Current action and preconditions to check: path_clear

Your task: For each precondition in the list above, predict whether it will hold at this action.

Consider the current scene as observed from the mobile robot's camera, and analyze the predicted future states of all dynamic agents (e.g., people, animals, vehicles, or any moving entities) within the NEXT SECOND.

IMPORTANT: Only answer "very likely" if you are absolutely certain—based on strong, clear evidence—that a dynamic agent will violate the precondition in the predicted future state. Do NOT answer "very likely" for unlikely, ambiguous, or low-probability risks.

Ask yourself for each precondition: Is there a high probability, with clear and convincing evidence, that the predicted future states of any dynamic agent will interfere with the predicted future state of the currently executing action within the NEXT SECOND, causing that precondition to fail?

Assess the risk level based on these predictions. Use "likely" or "very likely" if motions create a clear risk of interference.

Use "neutral" or "improbable" if agents are nearby but their predicted paths are clearly diverging or non-conflicting.

Failure Risk Categories: "very improbable", "improbable", "neutral", "likely", "very likely"

Answer Format: Output ONLY the probability_of_failure value from these categories: "very improbable", "improbable", "neutral", "likely", "very likely"

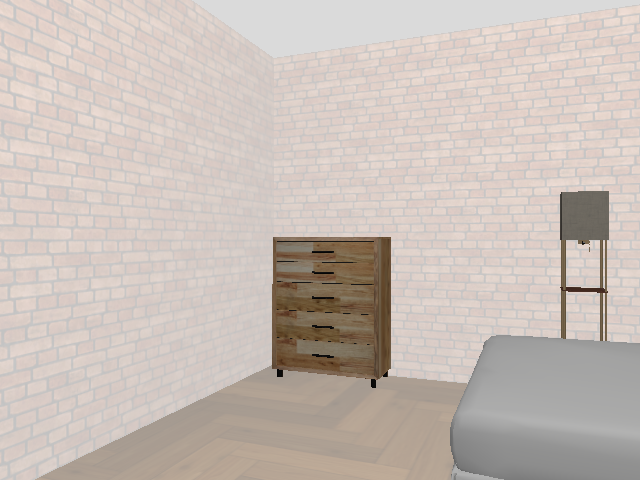

Answer: very improbable